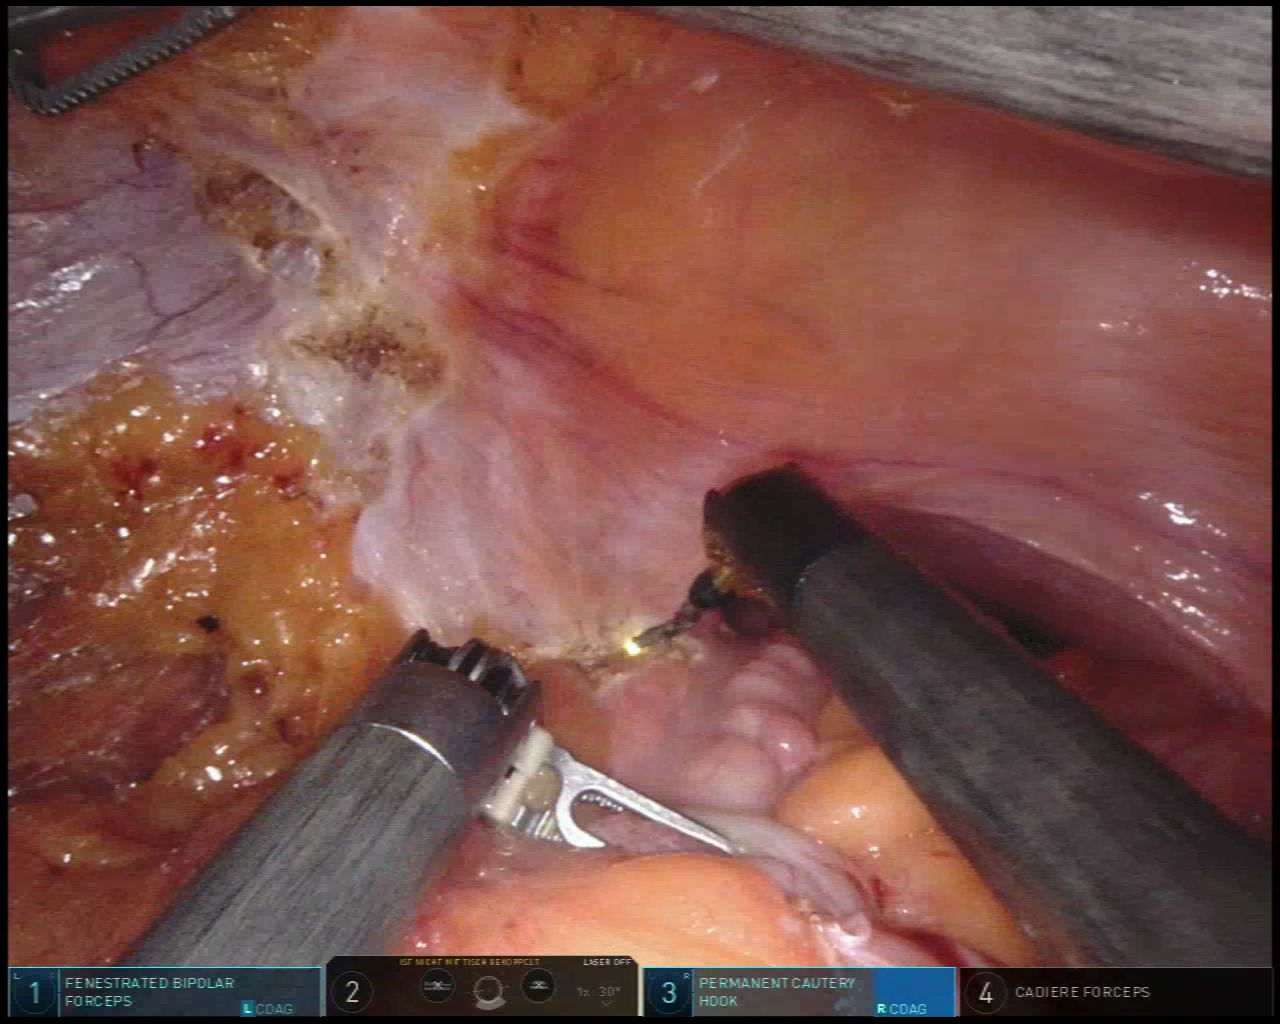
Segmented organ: colon
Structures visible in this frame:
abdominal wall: yes
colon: yes
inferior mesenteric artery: no
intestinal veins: no
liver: no
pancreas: no
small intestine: no
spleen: no
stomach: no
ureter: no
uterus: no
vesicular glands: no